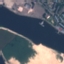
Land use / land cover class: River